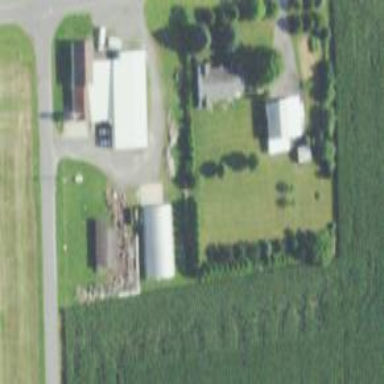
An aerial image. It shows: Farmyard area.